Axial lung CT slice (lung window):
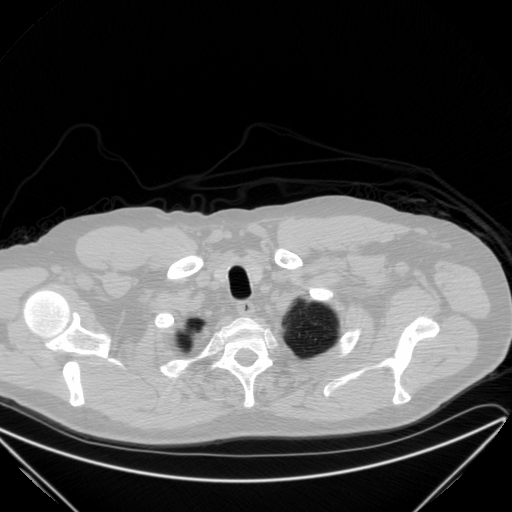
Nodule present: no